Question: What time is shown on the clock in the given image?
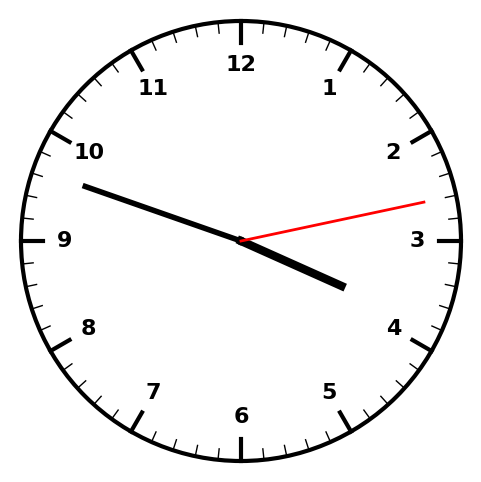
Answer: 03:48:13